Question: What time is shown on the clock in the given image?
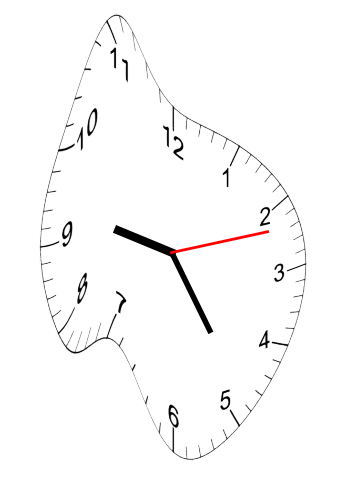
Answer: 09:24:12